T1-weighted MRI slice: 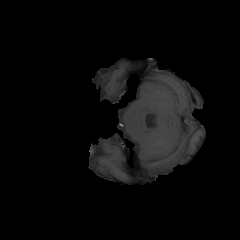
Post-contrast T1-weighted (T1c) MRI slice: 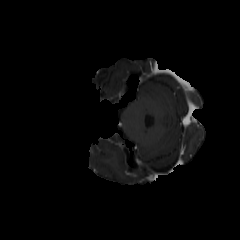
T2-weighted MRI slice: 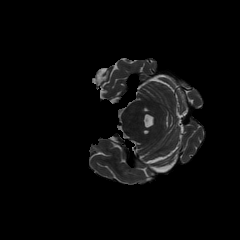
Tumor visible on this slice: no